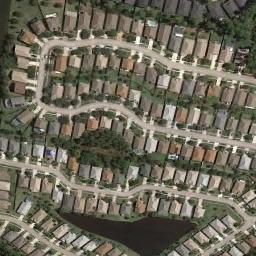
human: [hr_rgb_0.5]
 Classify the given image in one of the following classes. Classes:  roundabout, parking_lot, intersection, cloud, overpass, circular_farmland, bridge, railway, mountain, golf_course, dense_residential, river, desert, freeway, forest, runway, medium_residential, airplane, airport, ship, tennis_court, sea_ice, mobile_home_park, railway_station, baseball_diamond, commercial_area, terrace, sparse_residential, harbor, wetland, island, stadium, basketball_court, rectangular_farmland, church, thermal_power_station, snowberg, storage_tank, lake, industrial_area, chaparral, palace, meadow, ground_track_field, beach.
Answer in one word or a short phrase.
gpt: dense_residential